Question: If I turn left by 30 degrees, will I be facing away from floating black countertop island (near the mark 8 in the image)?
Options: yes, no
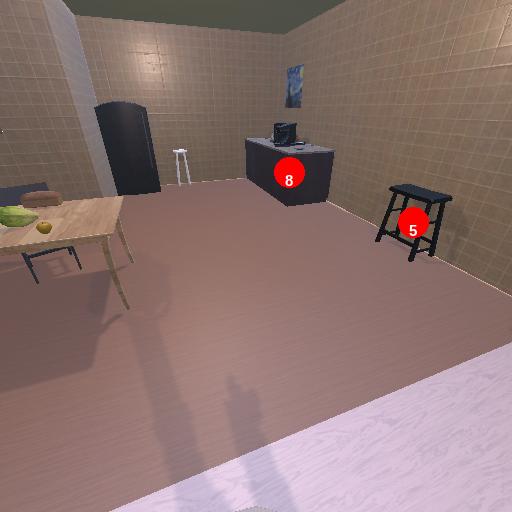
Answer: yes